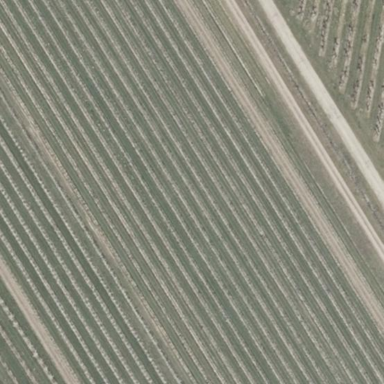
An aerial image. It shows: Orchard.